Question: I am having trouble figuring out how to seed additional users and roles into my MVC5 application, using EF6 code first. In order to debug the 'Seed' method from the 'Configure.cs' since 'update-database' was not working, I wrote this controller,
'''
public ActionResult test() {
var context = new ApplicationDbContext();
var roleStore = new RoleStore<IdentityRole>(context);
var roleManager = new RoleManager<IdentityRole>(roleStore);
roleManager.Create(new IdentityRole { Name = "basic" });
var userStore = new UserStore<ApplicationUser>(context);
var userManager = new UserManager<ApplicationUser>(userStore);
var adminthere = context.Users.Any(n => n.UserName == "Admin");
var basicthere = context.Users.Any(n => n.UserName == "Basic");
// Create Dummy basic account
if (!basicthere) {
var basicUser = new ApplicationUser { UserName = "Basic" };
userManager.Create(basicUser, "test");
var _id = basicUser.Id;
userManager.AddToRole(basicUser.Id, "basic");
}
return View();
}
'''
The debugger throws an exception at the 'userManager.AddToRole(basicUser.Id, "basic");' call saying "UserID not found"? Here is a screenshot including variable values from the debug session:

What is the problem? Also, the (changing the words "basic" for "Admin") works for seeding the database with the 'Admin' user in role "admin". Why?
EDIT EDIT: moved edit I posted here previoulsy to a real answer below.
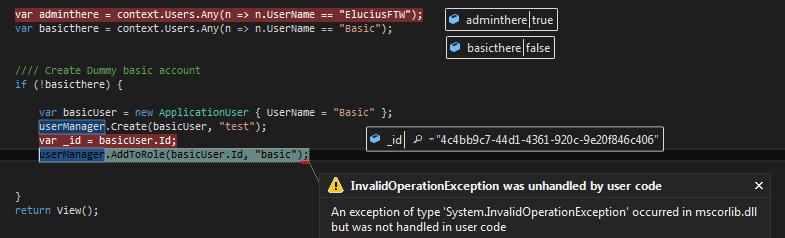
Answer: As the comments suggested I will post my this as an answer:
The line of code 'userManager.Create(basicUser, "test");' didn't succeed - the passwort must at least have 6 characters. So while creating the basicUser 'ApplicationUser' instance worked (and hence the '_id' was not 'null') I didn't have an 'IdentityUser' of that '_id'. On admin it succeeded previously bc. I had a different pwd that I didn't want to post here ...